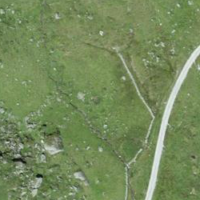
EUNIS habitat code: 26
Species observed at this site:
Dactylorhiza majalis
Rumex alpinus